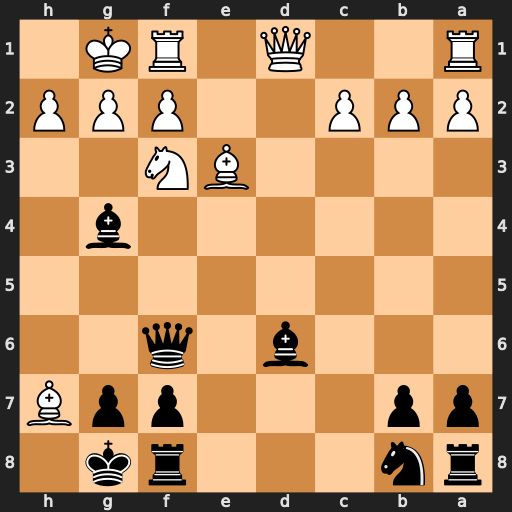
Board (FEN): rn3rk1/pp3ppB/3b1q2/8/6b1/4BN2/PPP2PPP/R2Q1RK1
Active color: b
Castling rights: -
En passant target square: -
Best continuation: Kxh7 Ng5+ Qxg5